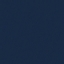
Land use / land cover: SeaLake